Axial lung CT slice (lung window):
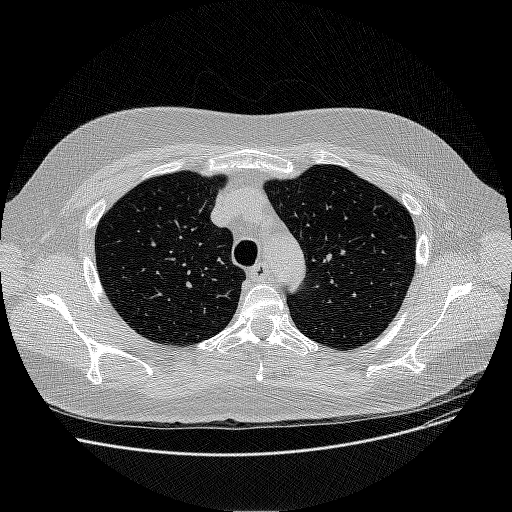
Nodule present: no